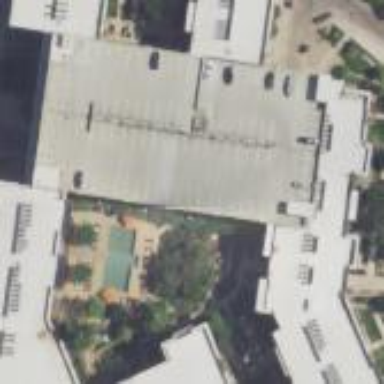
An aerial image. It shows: Multi-storey parking building.